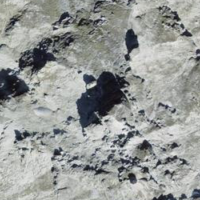
EUNIS habitat code: 48
Species observed at this site:
Marmota marmota